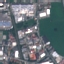
Land use / land cover class: Industrial